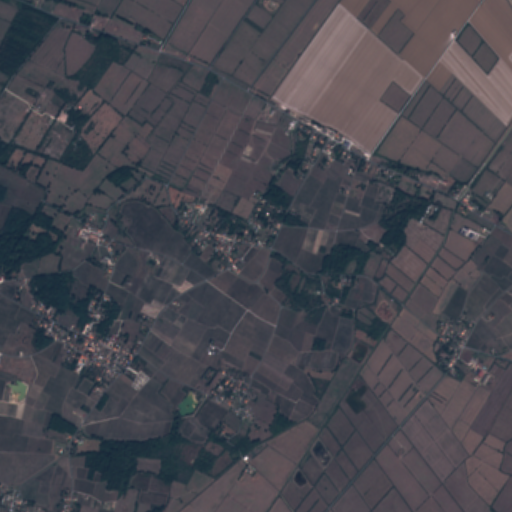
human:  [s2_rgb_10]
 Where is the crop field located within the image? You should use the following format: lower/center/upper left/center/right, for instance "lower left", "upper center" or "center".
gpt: The crop field is located in the upper of the image.
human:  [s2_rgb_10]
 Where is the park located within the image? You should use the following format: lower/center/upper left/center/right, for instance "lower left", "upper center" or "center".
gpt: The park is located in the lower left of the image.
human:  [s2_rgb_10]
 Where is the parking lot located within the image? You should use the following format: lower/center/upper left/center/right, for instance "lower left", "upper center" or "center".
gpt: The parking lot is located in the lower left of the image.
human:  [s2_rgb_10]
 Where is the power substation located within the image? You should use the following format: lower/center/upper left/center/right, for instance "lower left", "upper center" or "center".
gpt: The power substation is located in the lower right of the image.
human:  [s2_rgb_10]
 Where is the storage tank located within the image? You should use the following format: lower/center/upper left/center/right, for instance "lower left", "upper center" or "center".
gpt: The storage tank is located in the lower right of the image.
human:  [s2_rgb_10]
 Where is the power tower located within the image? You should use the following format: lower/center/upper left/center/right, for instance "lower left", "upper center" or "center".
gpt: There is no power tower in the image.